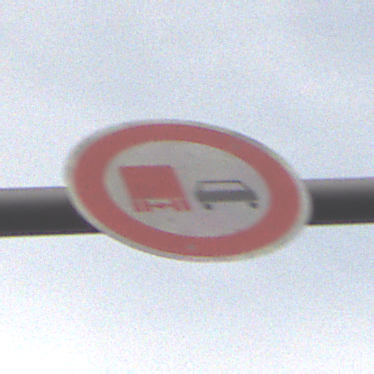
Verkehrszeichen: UeberholverbotKraftfahrzeuge
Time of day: MorningAfternoon
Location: Outdoor (Nature)
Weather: Overcast
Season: NotSpecified
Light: Natural